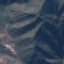
Label: HerbaceousVegetation